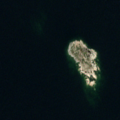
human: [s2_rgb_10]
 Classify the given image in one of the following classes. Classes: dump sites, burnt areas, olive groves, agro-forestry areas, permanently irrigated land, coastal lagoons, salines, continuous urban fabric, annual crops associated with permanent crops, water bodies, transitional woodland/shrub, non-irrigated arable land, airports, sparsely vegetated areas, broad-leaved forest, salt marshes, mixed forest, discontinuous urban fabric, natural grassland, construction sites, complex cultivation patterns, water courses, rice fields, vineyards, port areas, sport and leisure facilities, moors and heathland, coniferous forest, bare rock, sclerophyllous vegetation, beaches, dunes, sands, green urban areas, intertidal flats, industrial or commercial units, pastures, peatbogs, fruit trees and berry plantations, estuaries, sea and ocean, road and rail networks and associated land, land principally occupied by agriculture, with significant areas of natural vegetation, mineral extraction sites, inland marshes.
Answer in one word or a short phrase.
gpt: sea and ocean